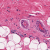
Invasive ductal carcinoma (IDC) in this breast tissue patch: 0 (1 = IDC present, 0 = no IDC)